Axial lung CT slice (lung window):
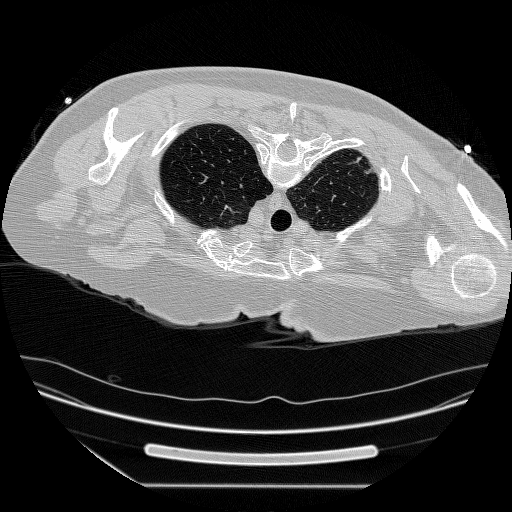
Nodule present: no